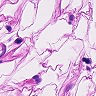
Metastatic tissue present: no